Question: When I read the book <URL>
I try to follow the steps mentioned in this book, but I found out the result is not correct, where am I wrong?

The transaction is <URL>:
Input Scripts:
'''
ScriptSig:
PUSHDATA(72)[3045022100884d142d86652a3f47ba4746ec719bbfbd040a570b1deccbb6498c75c4ae24cb02204b9f039ff08df09cbe9f6addac960298cad530a863ea8f53982c09db8f6e381301]
PUSHDATA(65)[0484ecc0d46f1918b30928fa0e4ed99f16a0fb4fde0735e7ade8416ab9fe423cc5412336376789d172787ec3457eee41c04f4938de5cc17b4a10fa336a8d752adf]
'''
Then I track the <URL> that is included in this transaction. In which the output scripts like this:
'''
DUP HASH160 PUSHDATA(20)[7f9b1a7fb68d60c536c2fd8aeaa53a8f3cc025a8] EQUALVERIFY CHECKSIG
'''
Then I calculate the 'RIPMED160(SHA256(Pubk)) = "6df13de1f1d824380834e0d42e49e5e451a647cf"'using the <URL>
But the result is not equal to 7f9b1a7fb68d60c536c2fd8aeaa53a8f3cc025a8 in output script.
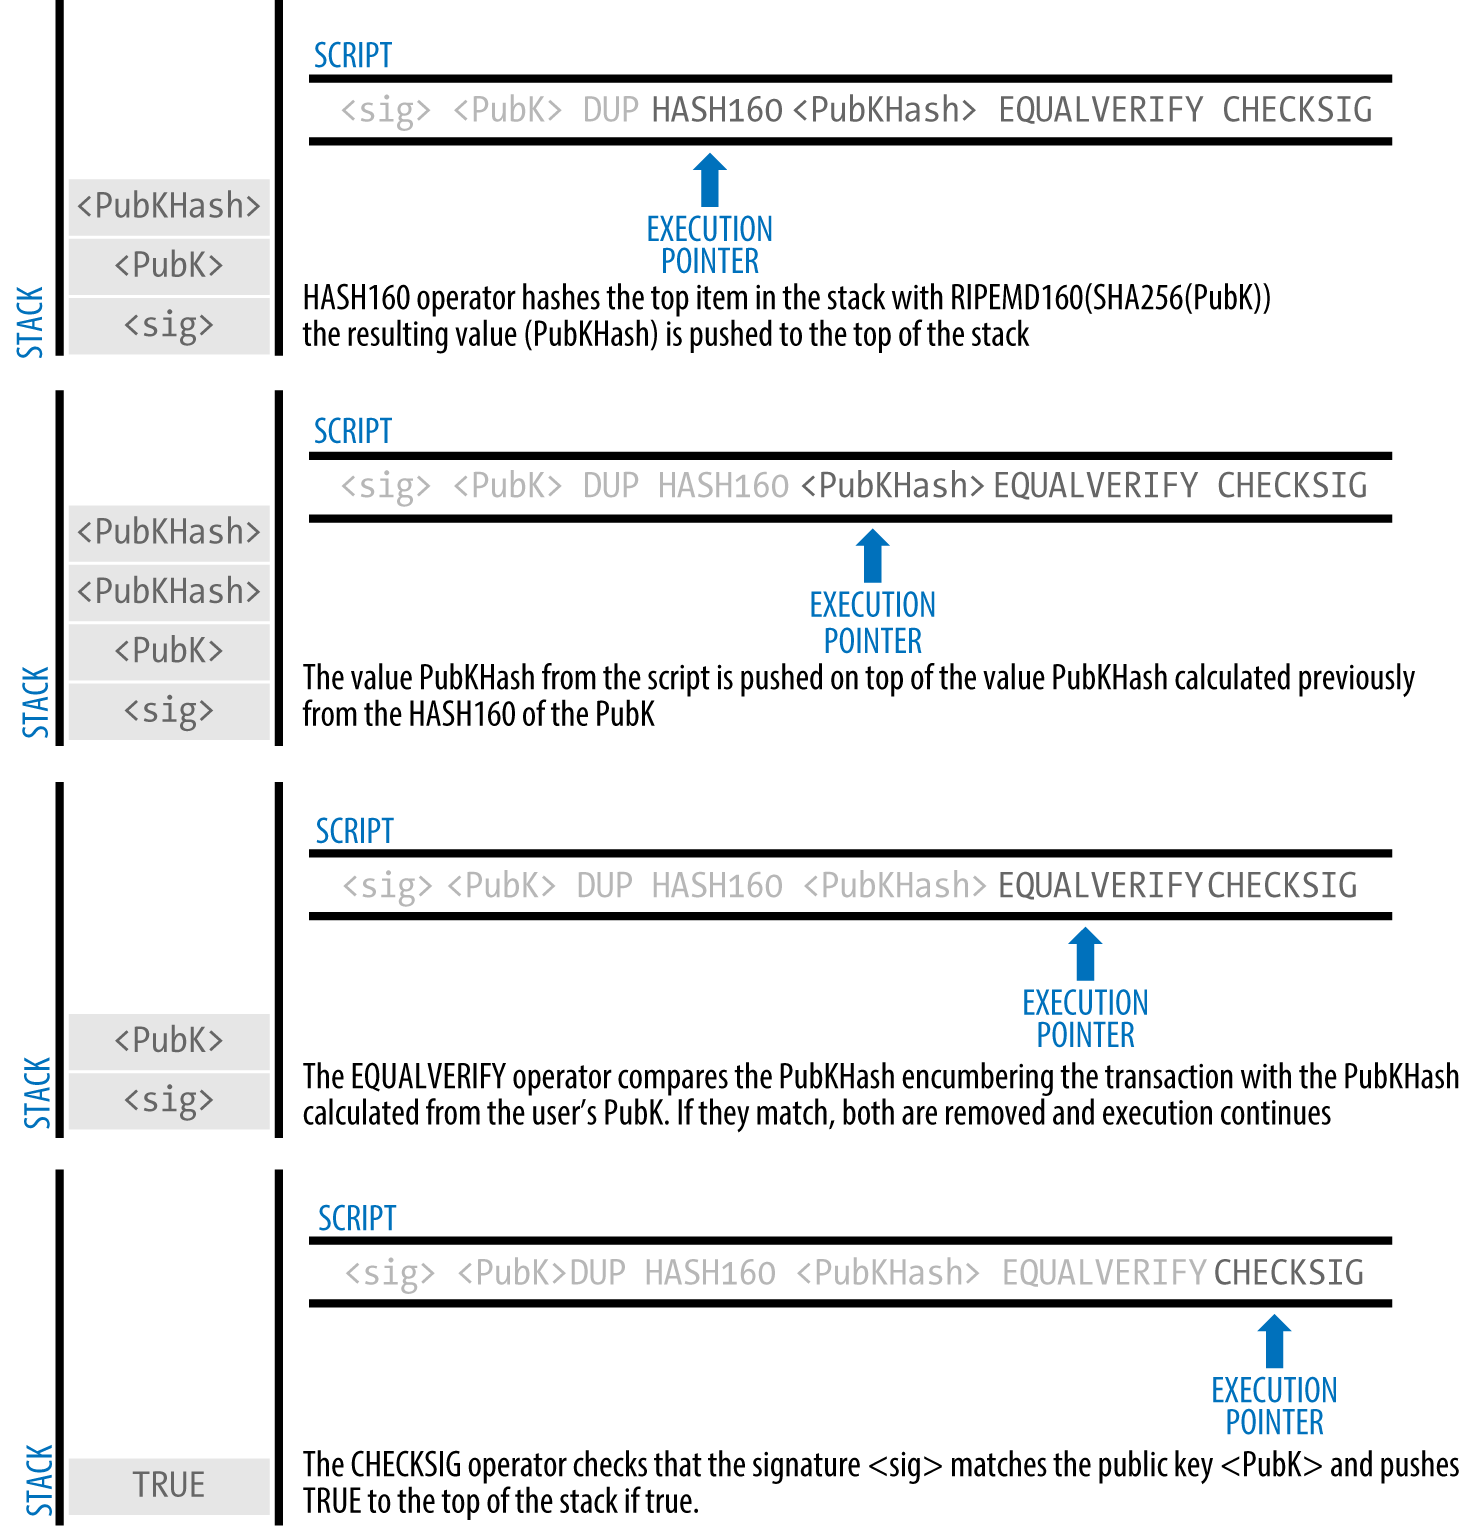
Answer: You have the right idea, but I think you are hashing the hex string, not the binary data. If I calculate ripemd160(sha256(pubk)) using Python's hashlib library I get the correct result:
'''
$ python
Python 2.7.13 (default, Nov 24 2017, 17:33:09)
[GCC 6.3.0 20170516] on linux2
Type "help", "copyright", "credits" or "license" for more information.
>>> import binascii, hashlib
>>> sha256 = hashlib.new('sha256')
>>> ripemd160 = hashlib.new('ripemd160')
>>> sha256.update(binascii.unhexlify('0484ecc0d46f1918b30928fa0e4ed99f16a0fb4fde0735e7ade8416ab9fe423cc5412336376789d172787ec3457eee41c04f4938de5cc17b4a10fa336a8d752adf'))
>>> ripemd160.update(sha256.digest())
>>> ripemd160.hexdigest()
'7f9b1a7fb68d60c536c2fd8aeaa53a8f3cc025a8'
'''